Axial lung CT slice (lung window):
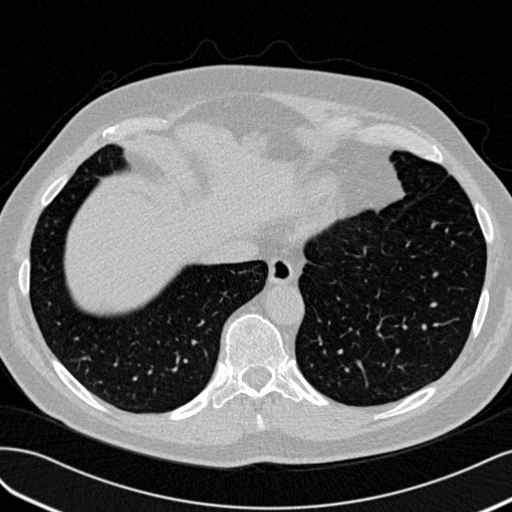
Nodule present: no